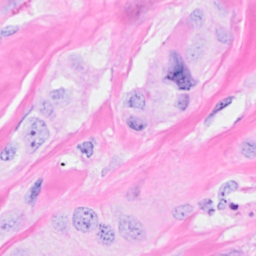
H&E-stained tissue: Breast